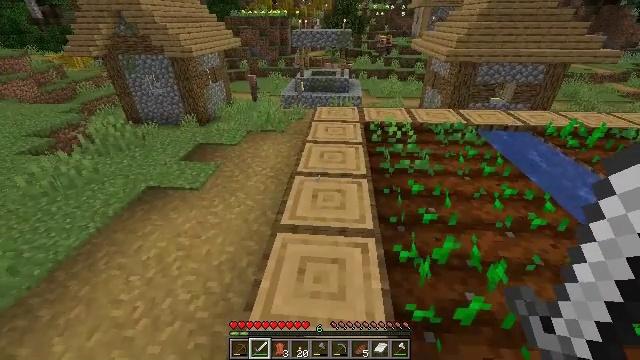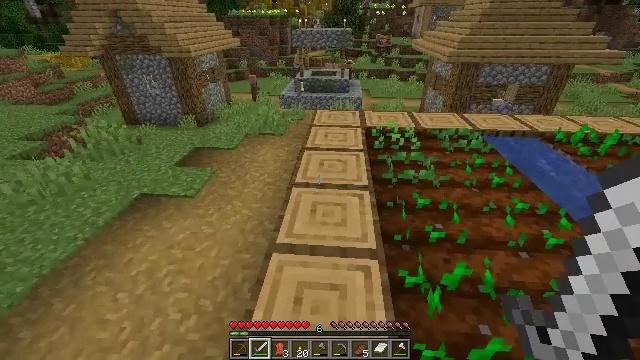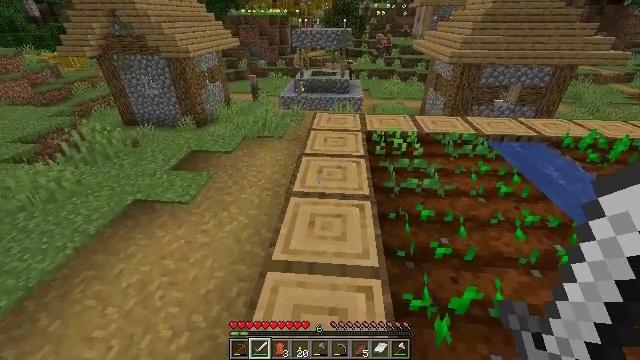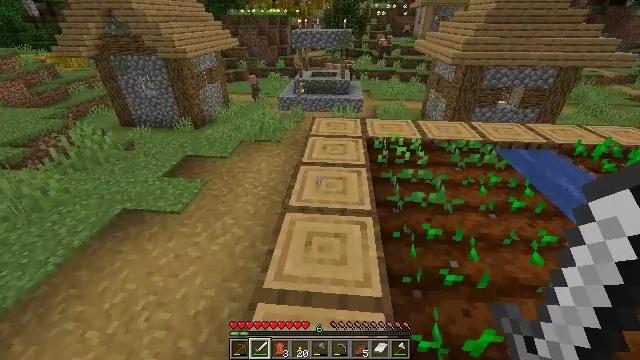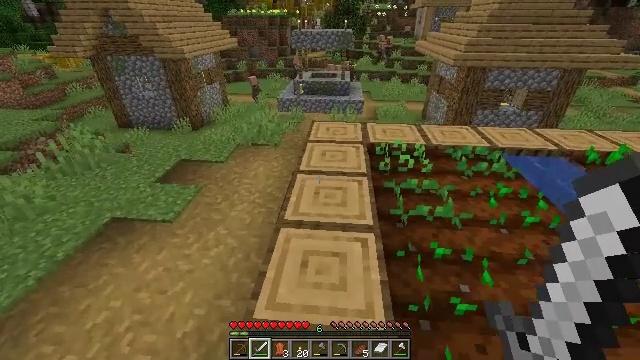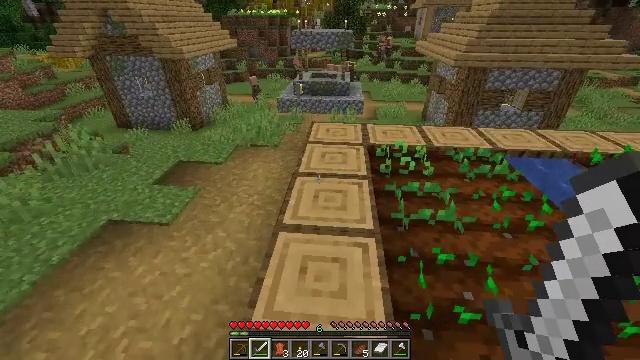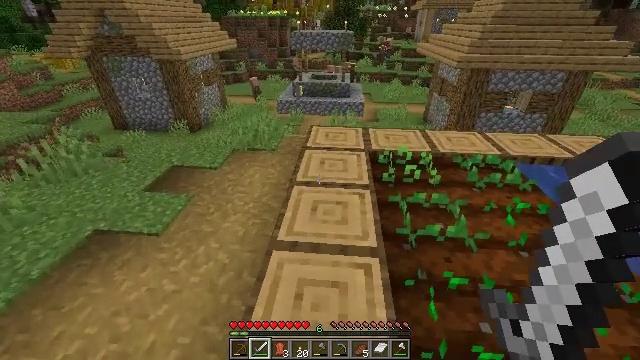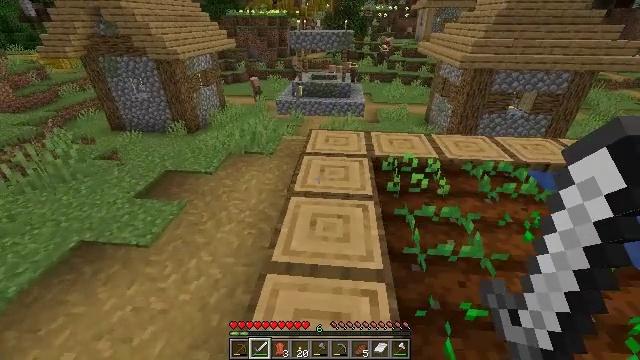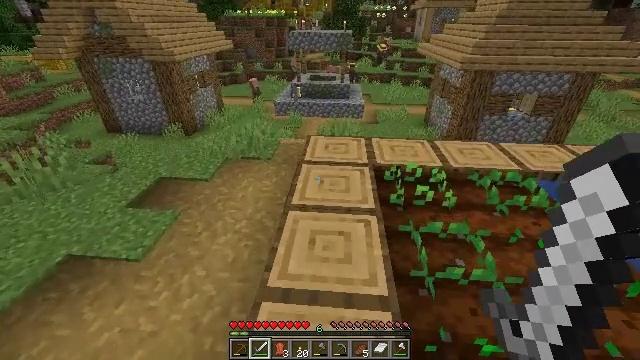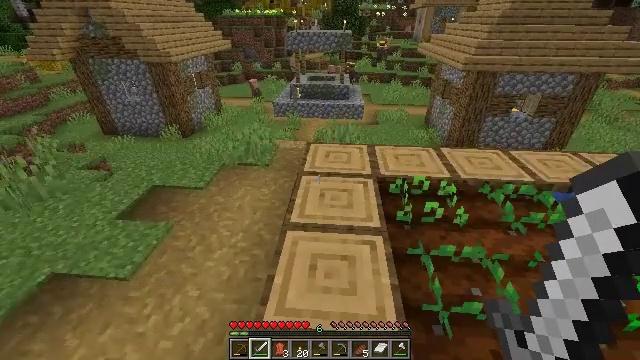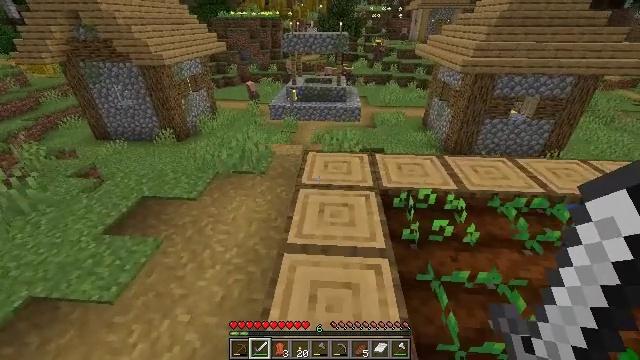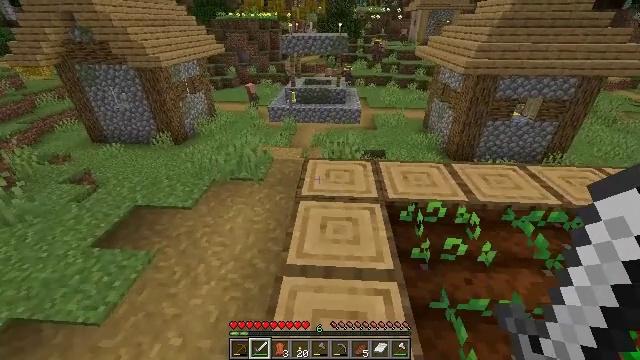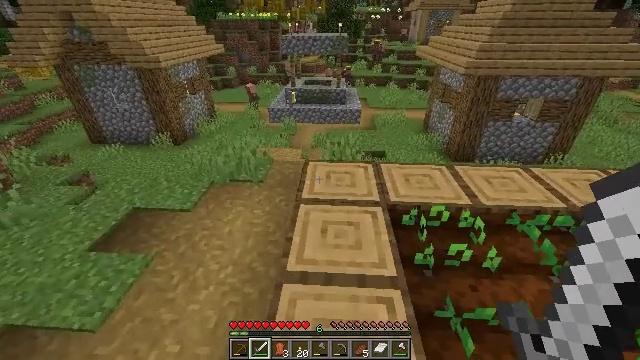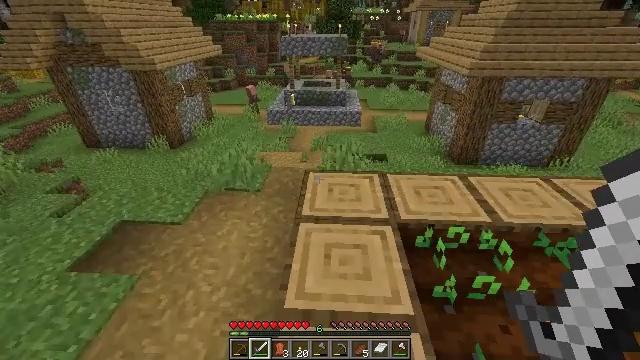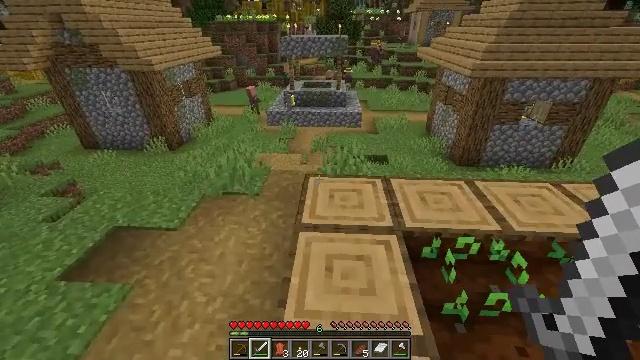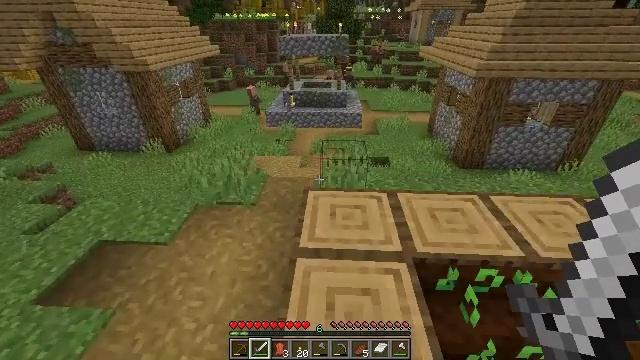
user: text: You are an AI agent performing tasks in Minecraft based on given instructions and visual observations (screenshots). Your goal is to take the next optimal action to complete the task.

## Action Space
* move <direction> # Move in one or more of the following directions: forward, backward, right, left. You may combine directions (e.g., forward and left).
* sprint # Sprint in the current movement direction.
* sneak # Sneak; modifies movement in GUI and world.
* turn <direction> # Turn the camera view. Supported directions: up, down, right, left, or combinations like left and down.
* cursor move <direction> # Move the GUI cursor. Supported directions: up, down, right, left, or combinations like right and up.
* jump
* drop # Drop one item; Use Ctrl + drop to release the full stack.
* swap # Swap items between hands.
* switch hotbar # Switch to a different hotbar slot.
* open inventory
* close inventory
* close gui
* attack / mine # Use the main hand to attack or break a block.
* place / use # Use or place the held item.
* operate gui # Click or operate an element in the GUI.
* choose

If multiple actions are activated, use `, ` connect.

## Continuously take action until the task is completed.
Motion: motion action
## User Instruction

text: Collect a hay block for crafting.
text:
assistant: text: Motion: move forward
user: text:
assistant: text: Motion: move forward
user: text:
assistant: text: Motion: move forward
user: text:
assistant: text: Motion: move forward
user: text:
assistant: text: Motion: move forward
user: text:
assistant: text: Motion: move forward
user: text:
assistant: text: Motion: move forward
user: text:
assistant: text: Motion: move forward
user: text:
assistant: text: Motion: move forward
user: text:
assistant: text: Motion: move forward
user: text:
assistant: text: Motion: move forward
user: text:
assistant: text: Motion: move forward
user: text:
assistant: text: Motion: move forward
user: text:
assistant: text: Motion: move forward
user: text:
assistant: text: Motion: move forward
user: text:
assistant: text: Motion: move forward
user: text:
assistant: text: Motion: move forward
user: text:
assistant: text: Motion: move forward
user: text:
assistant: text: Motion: move forward
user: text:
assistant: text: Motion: move forward
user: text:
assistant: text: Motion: move forward
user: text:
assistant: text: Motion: move forward
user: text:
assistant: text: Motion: move forward
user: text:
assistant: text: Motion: move forward
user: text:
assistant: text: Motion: move forward
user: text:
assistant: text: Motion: move forward
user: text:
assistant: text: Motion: move forward
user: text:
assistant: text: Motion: move forward, turn right
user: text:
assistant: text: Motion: move forward, turn right
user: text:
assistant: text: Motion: move forward, turn right